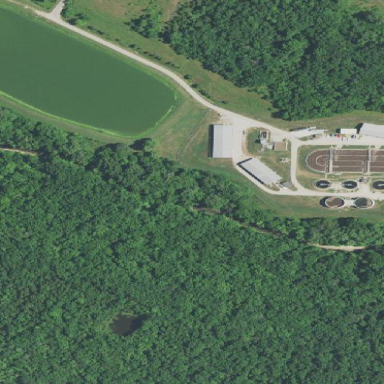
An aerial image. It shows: Wastewater plant.